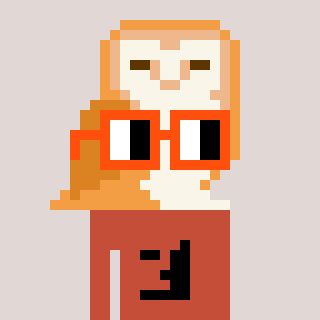
a pixel art character with square orange glasses, a owl-shaped head and a rust-colored body on a warm background